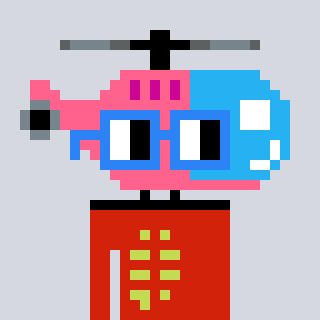
a pixel art character with square blue glasses, a helicopter-shaped head and a red-colored body on a cool background